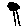
Label: tree